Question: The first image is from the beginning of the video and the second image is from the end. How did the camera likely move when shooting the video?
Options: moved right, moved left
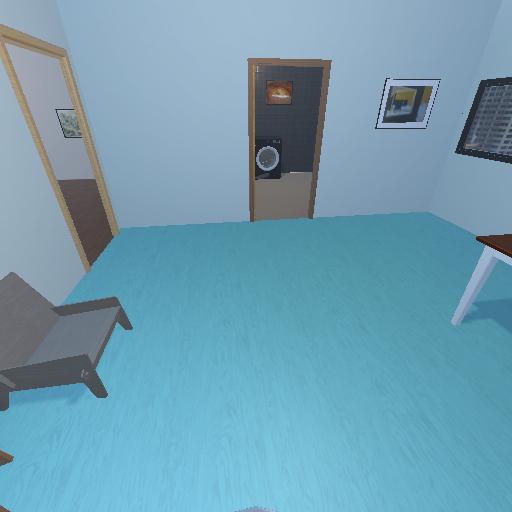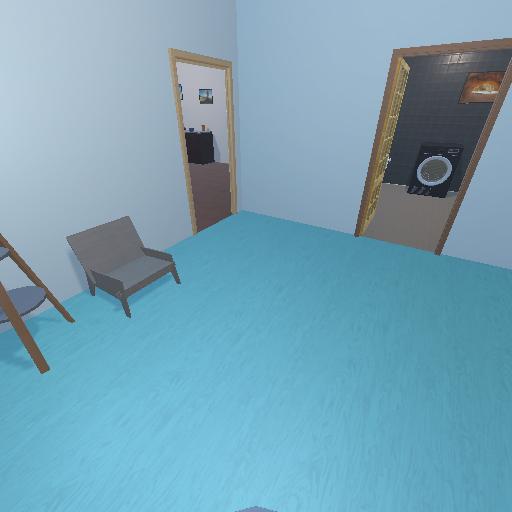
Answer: moved right